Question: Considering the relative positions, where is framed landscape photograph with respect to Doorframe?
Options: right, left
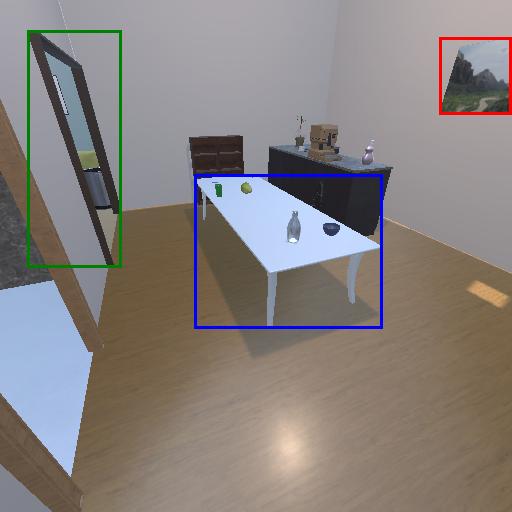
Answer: right